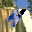
Label: 4